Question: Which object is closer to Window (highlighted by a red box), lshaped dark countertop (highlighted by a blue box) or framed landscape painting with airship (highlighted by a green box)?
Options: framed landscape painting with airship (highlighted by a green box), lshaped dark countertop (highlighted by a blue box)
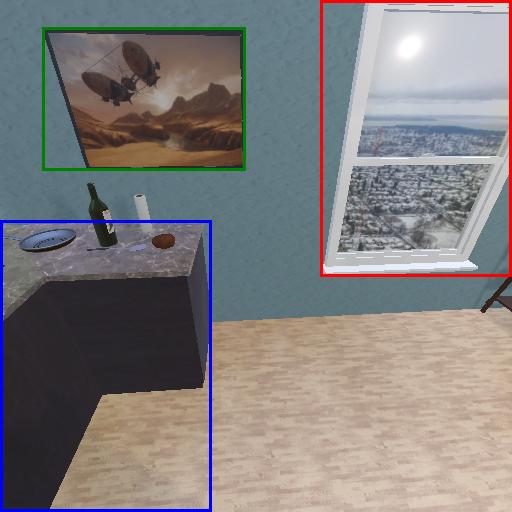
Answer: framed landscape painting with airship (highlighted by a green box)